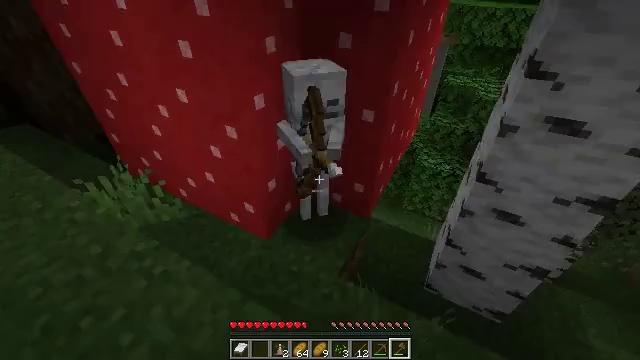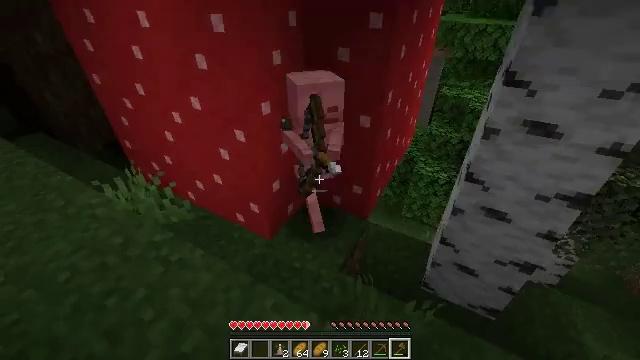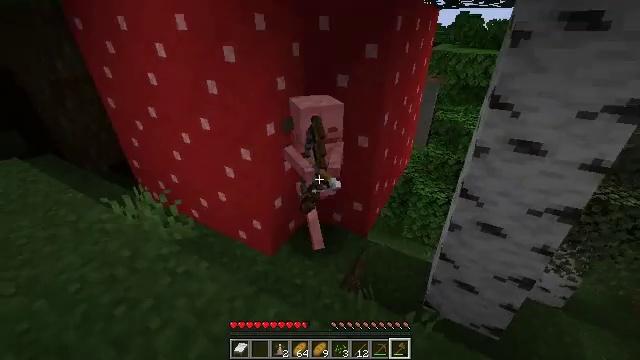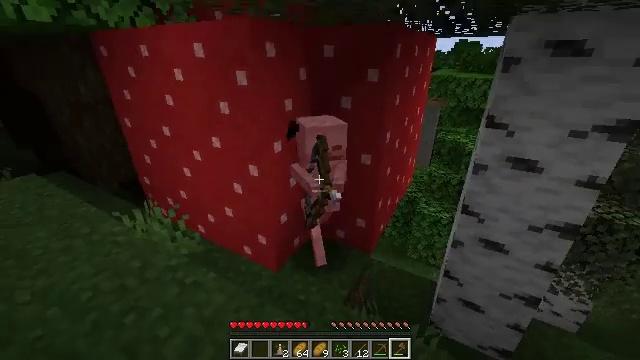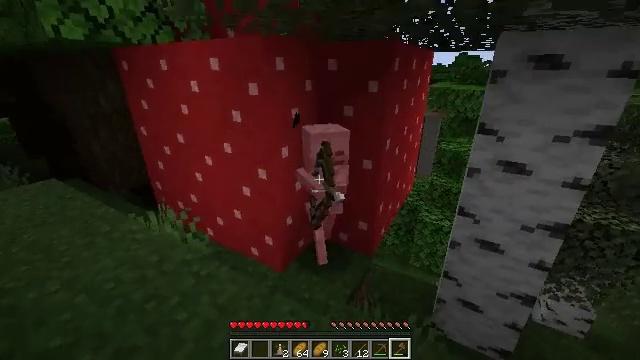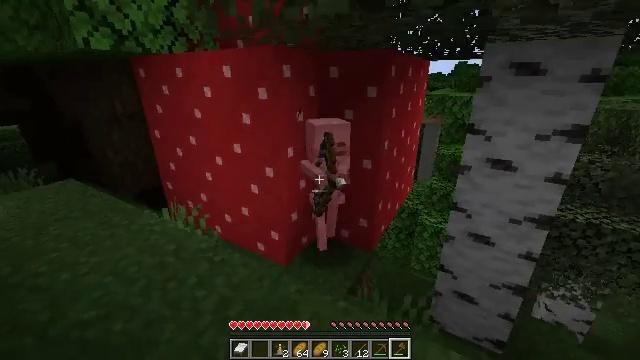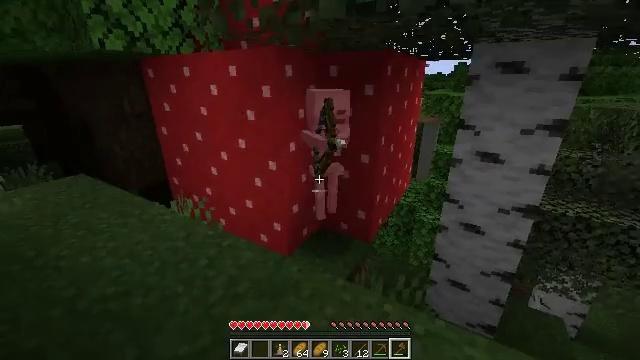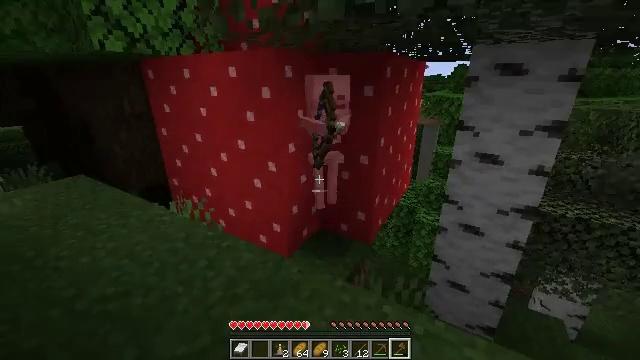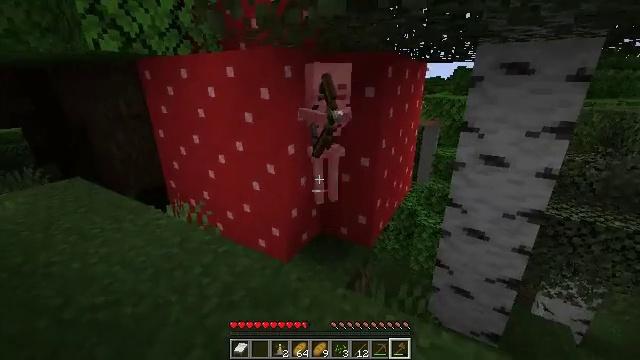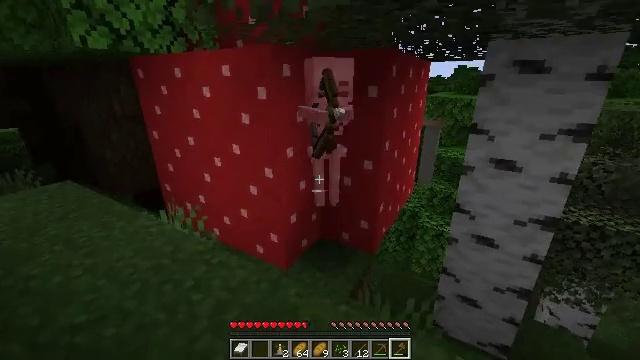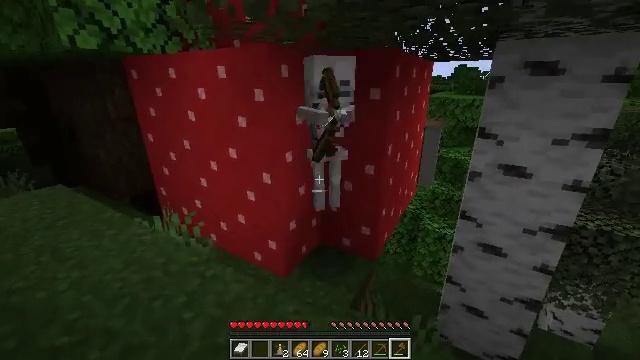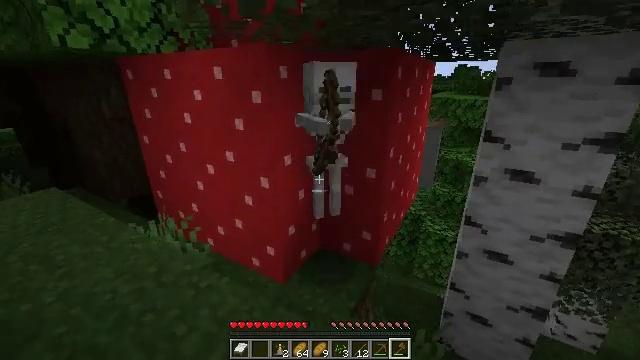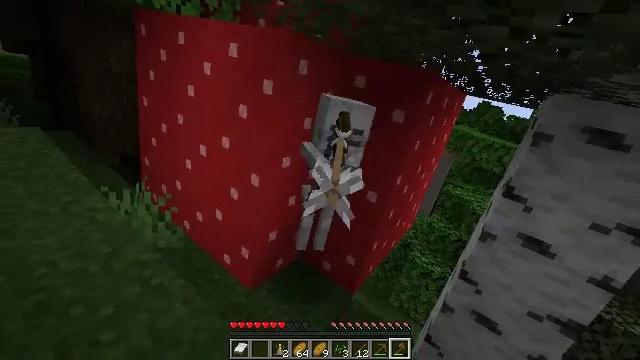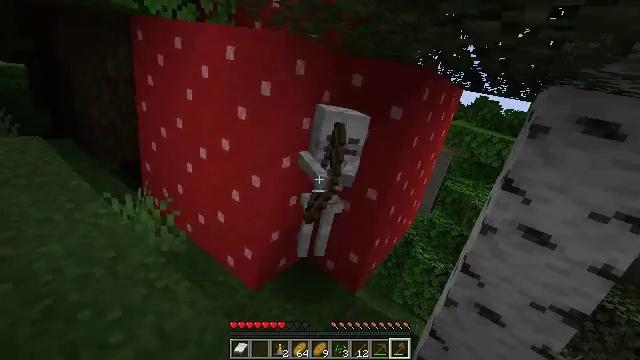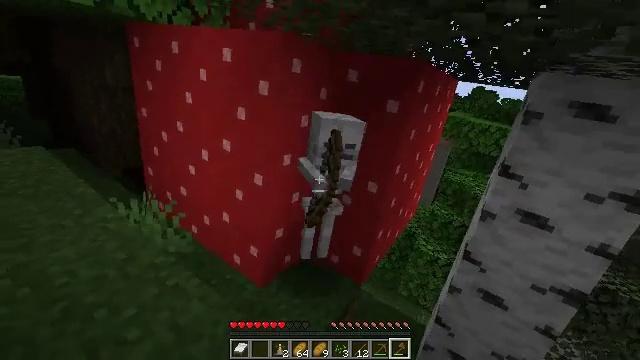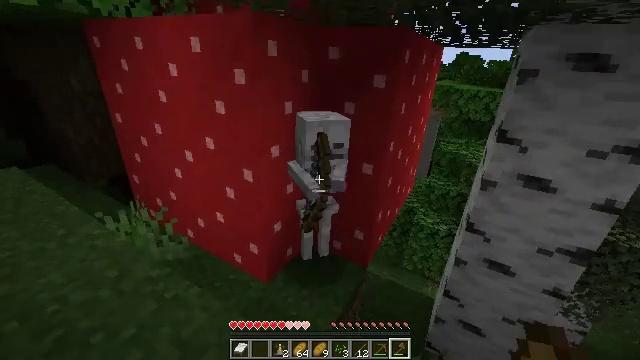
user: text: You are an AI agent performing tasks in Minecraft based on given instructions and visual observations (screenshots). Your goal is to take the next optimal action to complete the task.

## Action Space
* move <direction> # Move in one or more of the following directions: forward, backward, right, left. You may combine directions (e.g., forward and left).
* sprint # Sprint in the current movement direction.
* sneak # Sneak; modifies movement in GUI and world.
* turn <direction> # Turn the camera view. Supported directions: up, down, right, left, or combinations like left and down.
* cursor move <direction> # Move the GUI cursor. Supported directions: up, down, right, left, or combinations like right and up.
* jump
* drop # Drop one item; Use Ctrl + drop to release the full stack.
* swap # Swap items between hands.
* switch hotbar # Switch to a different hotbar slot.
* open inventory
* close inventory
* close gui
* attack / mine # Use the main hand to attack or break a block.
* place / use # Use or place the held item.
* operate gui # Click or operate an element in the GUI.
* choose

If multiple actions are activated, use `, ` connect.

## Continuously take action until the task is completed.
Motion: motion action
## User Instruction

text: Kill a skeleton.
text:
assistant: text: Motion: move back, turn up
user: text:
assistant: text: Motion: move back, turn up
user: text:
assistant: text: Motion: move back, turn up
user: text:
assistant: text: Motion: move back, turn up
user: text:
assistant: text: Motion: move back, turn up
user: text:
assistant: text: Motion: no_op
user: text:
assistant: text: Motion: move forward
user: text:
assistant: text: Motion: move forward
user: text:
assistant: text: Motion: move forward
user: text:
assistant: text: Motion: move forward
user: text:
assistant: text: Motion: move forward
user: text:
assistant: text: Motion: move forward
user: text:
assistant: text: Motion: move forward
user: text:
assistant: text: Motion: move forward
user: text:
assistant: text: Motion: move forward, turn right and down
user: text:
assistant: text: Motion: move forward, turn right and down
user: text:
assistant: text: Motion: move forward
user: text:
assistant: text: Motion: no_op
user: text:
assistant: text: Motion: no_op
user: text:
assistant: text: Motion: no_op
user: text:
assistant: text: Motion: turn left and up
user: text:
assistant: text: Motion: no_op
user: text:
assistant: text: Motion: no_op
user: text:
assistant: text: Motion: move forward
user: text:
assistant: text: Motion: move forward, attack / mine
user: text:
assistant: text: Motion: move forward, attack / mine
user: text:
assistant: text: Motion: attack / mine
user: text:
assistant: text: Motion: no_op
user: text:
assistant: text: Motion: move back
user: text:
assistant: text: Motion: no_op